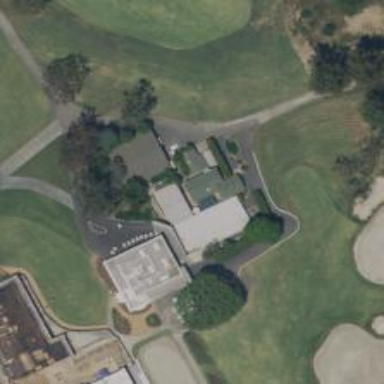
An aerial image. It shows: Golf cartpath that is also road path.